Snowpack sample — Buffalo Mountain, Silverthorne, Colorado, USA (1/25/25, 10:11 AM MST)
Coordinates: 39.6222, -106.1139
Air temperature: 22 °F
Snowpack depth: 110 cm
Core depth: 10 cm
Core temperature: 46.4 °F
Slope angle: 12°, slope face: 102°
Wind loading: high
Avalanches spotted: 0
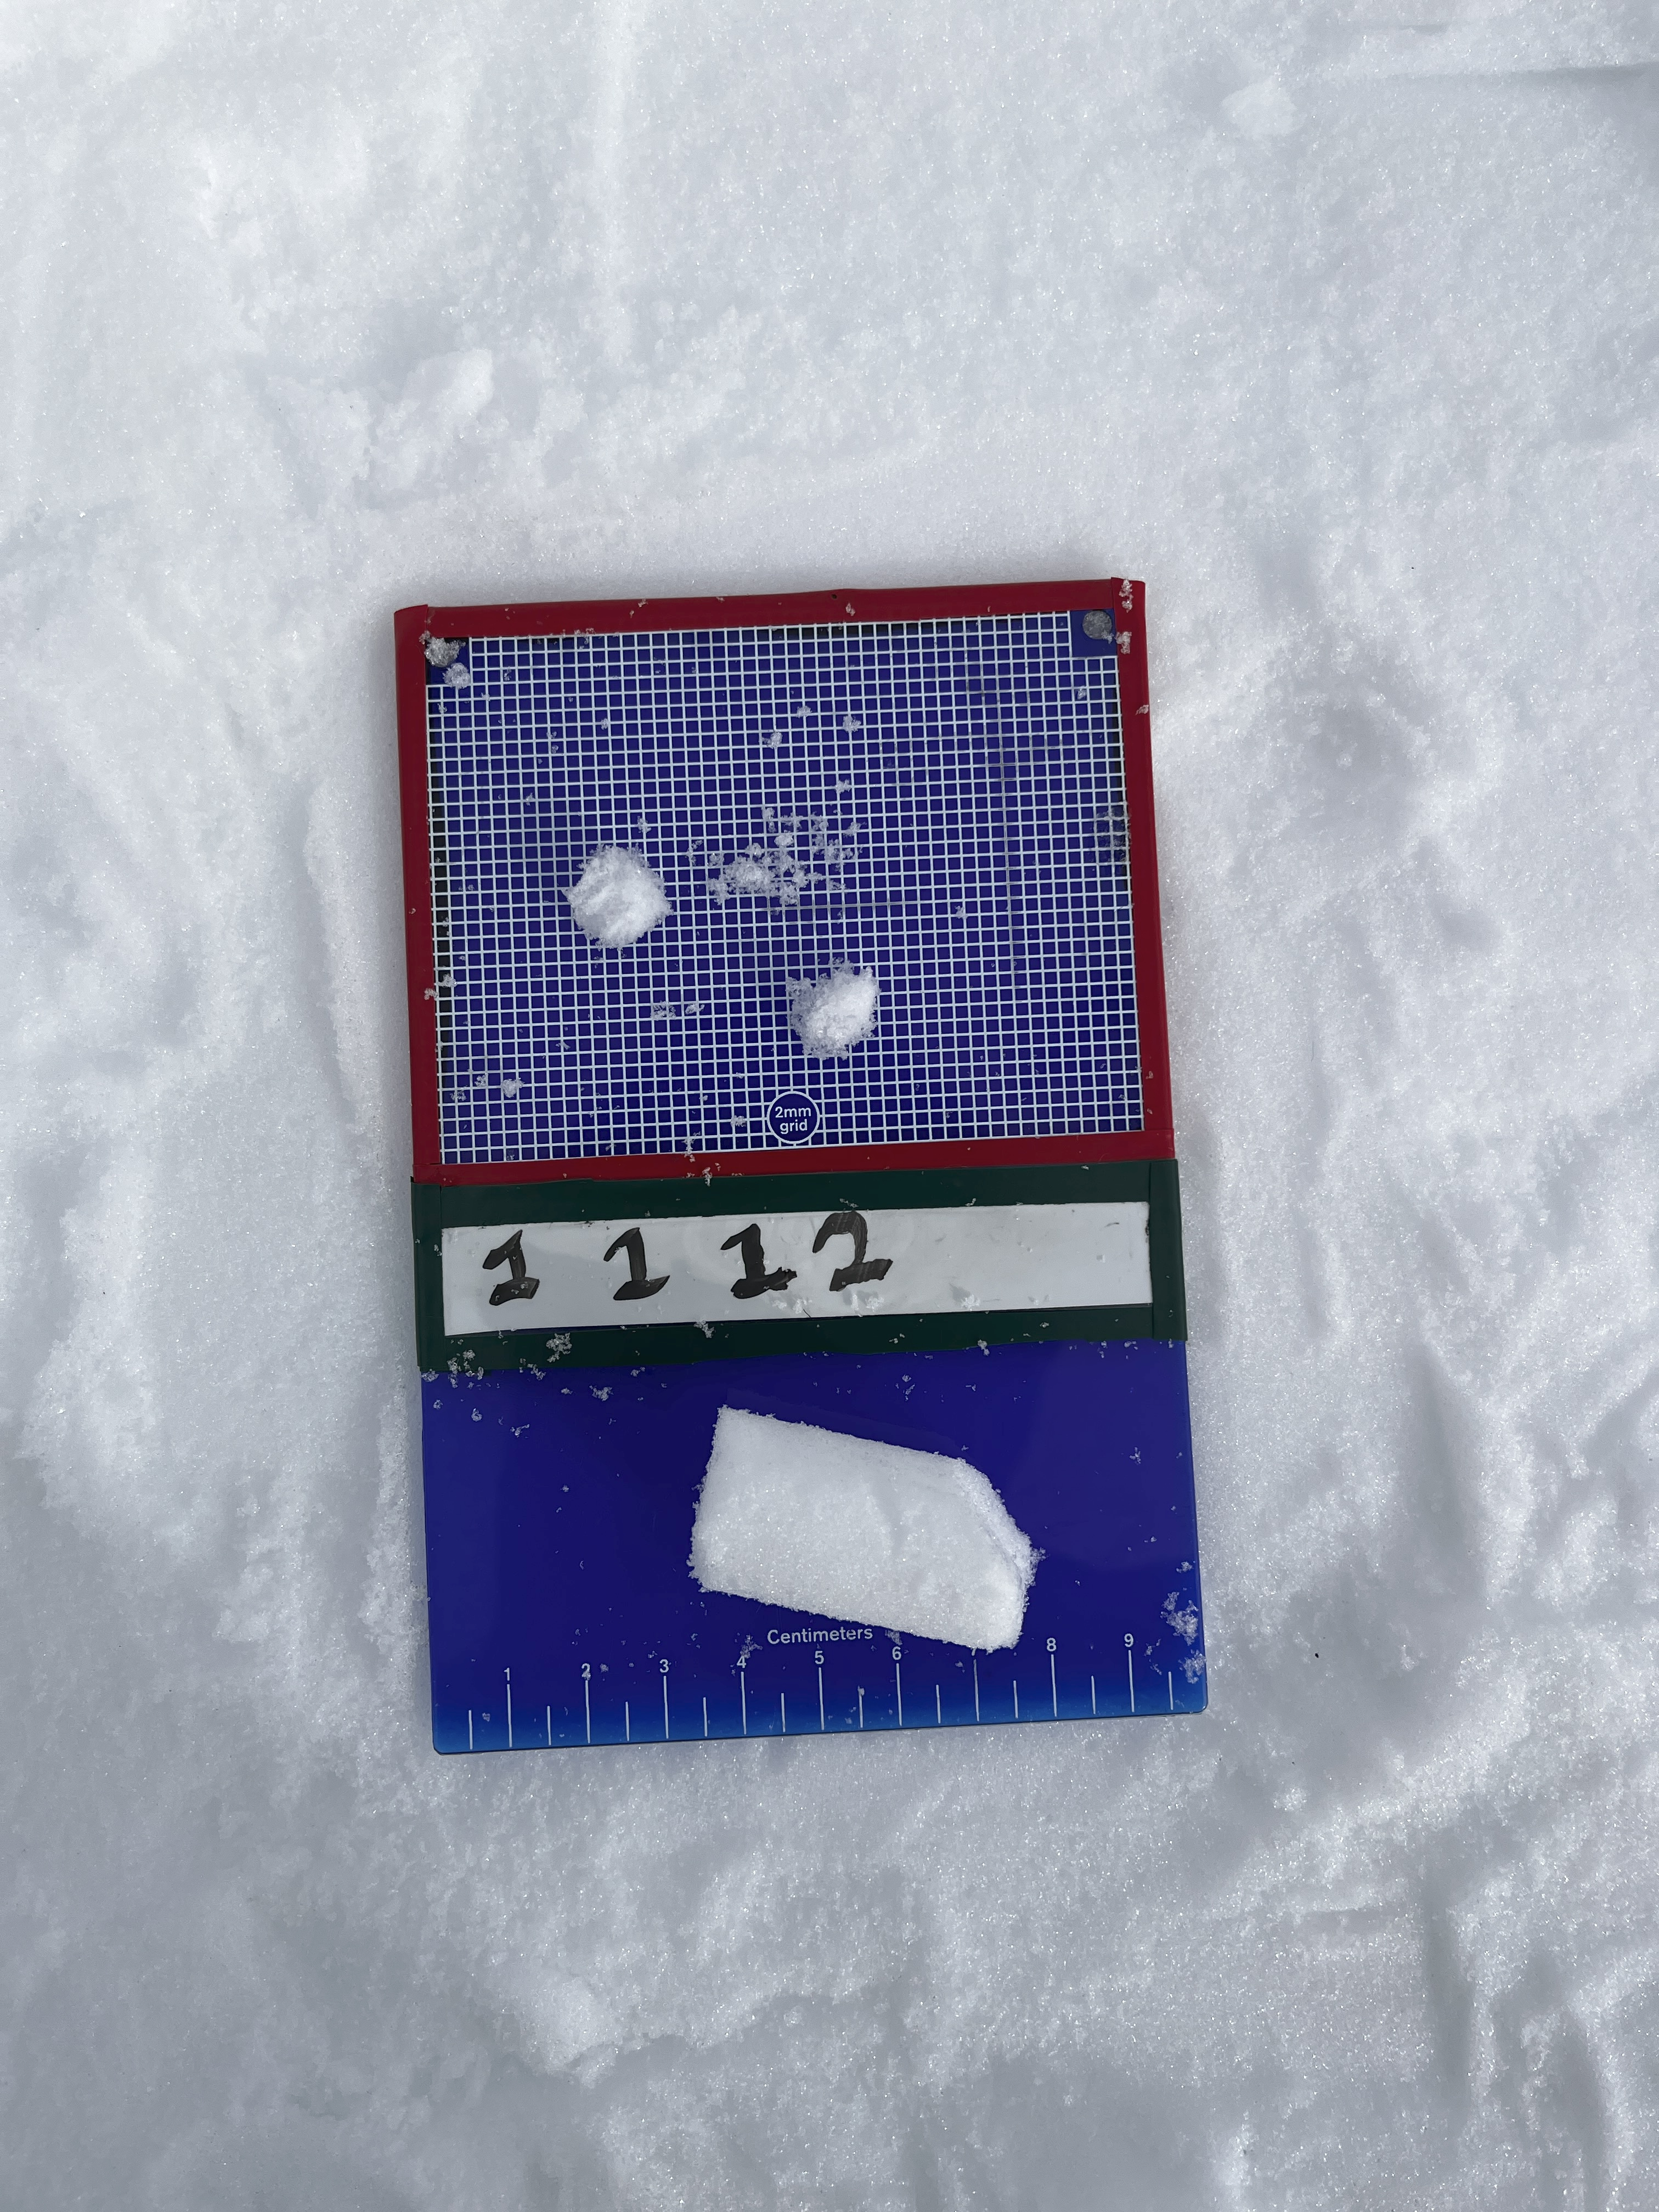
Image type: crystal_card
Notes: No avalanches nearby, collected on the outskirts of a fire break 15 meters from the treeline, on way to Buffalo and Red Mountain